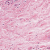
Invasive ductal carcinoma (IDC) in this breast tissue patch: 0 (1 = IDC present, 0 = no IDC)